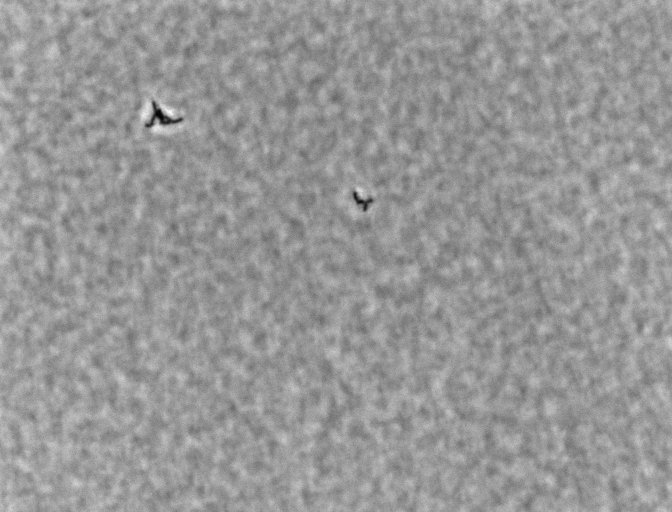
Listeria innocua